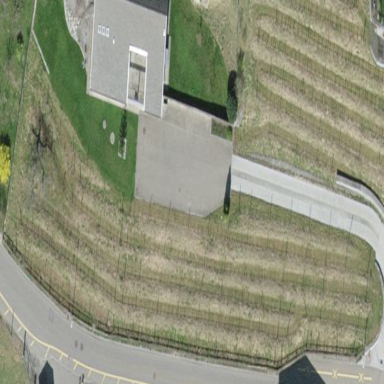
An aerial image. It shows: Vineyard where grapes are grown.